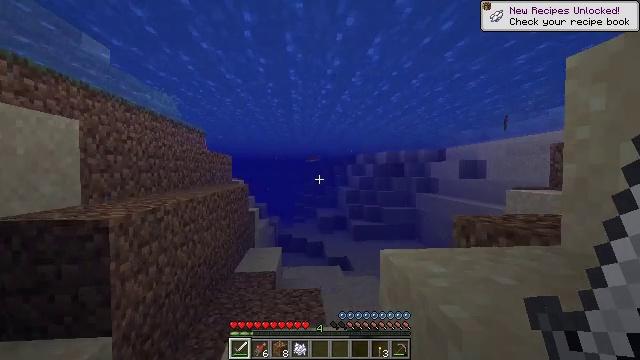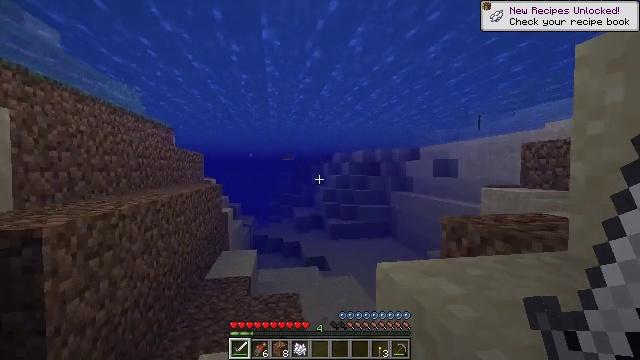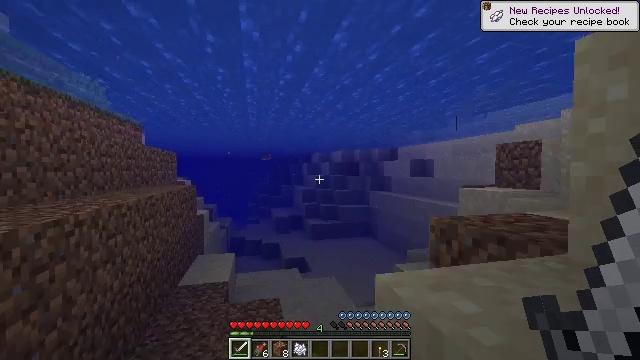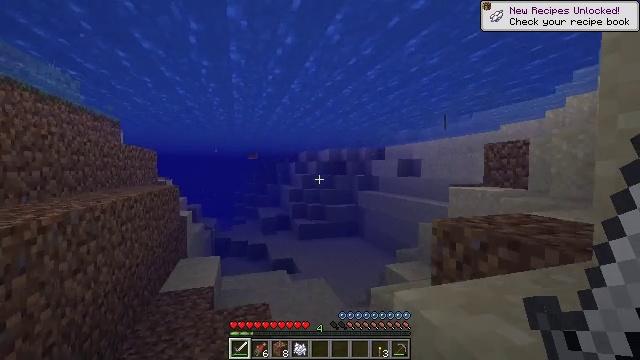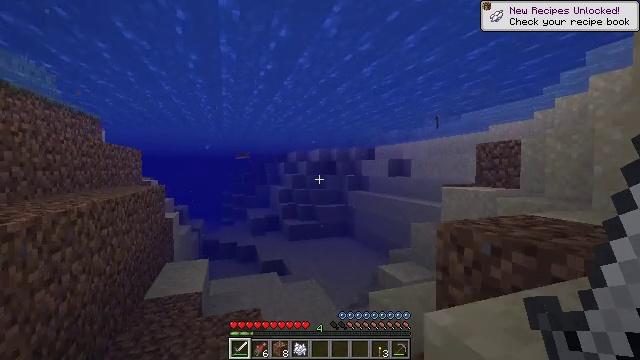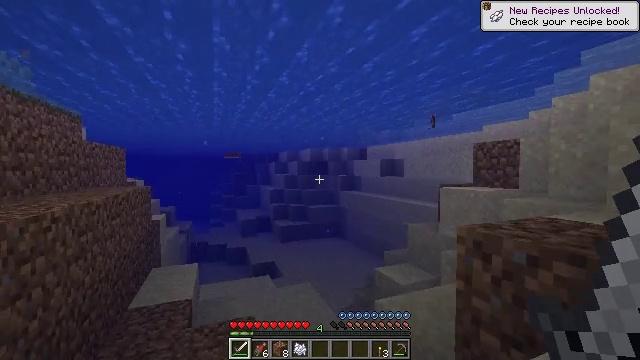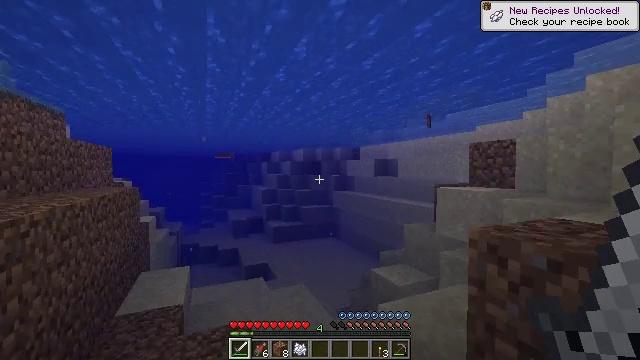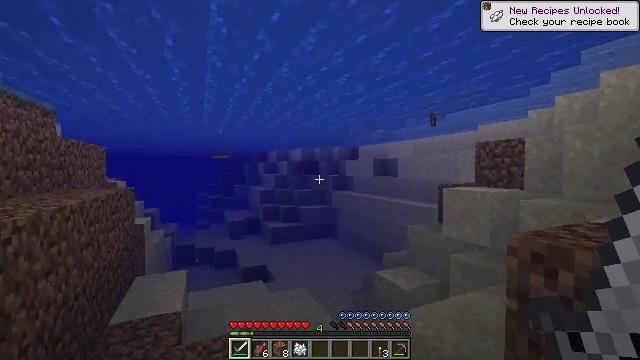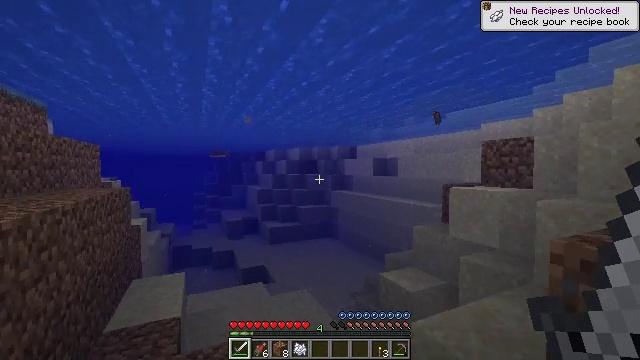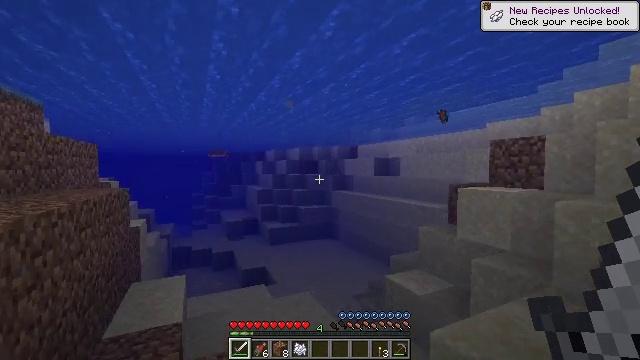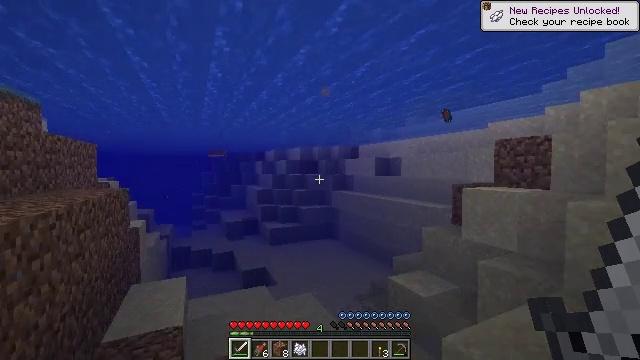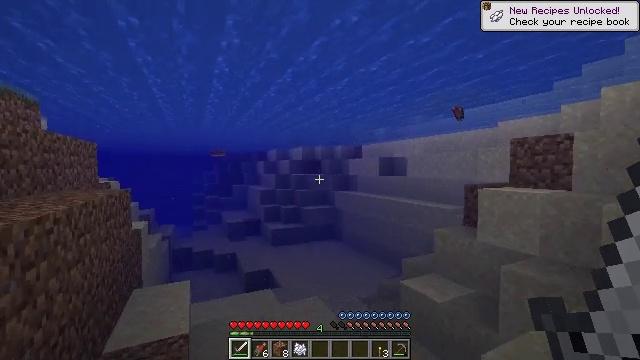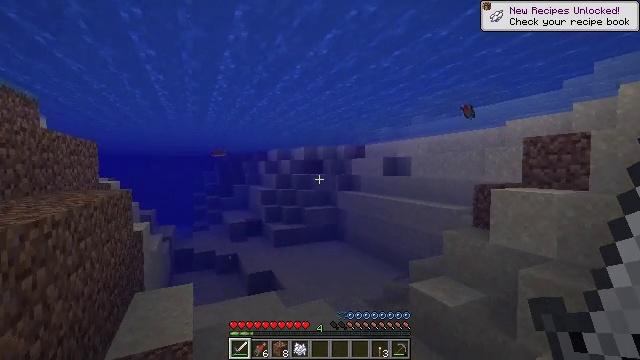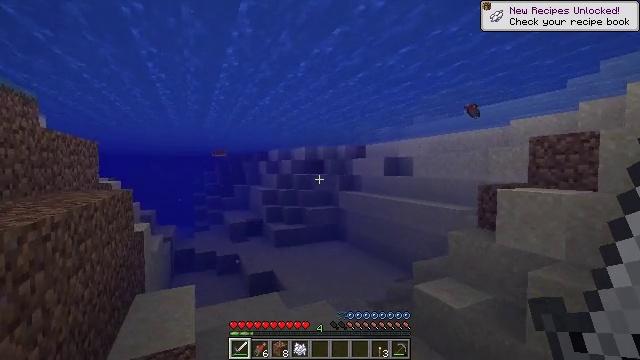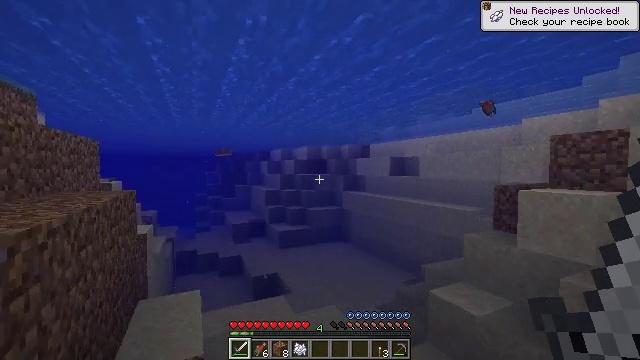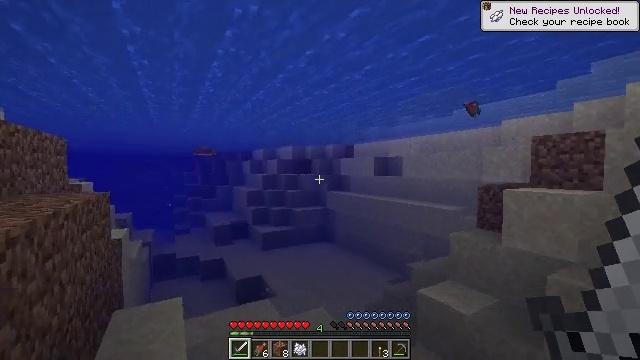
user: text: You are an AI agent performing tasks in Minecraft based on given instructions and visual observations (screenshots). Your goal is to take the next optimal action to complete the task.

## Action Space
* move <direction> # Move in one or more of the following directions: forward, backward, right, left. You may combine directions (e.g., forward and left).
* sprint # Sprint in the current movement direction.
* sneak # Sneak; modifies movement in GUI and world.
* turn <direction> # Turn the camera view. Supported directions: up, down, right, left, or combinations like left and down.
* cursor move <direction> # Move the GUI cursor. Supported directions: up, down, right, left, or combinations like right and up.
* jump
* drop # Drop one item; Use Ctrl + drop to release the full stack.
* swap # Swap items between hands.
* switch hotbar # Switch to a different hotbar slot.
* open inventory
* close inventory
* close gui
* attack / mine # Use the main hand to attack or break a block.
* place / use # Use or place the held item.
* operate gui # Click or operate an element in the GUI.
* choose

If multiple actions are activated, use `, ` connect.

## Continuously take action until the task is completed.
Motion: motion action
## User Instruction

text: Hunt fish.
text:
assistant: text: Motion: move forward and move left, turn right
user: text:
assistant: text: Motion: move forward and move left, turn right
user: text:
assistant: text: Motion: move forward and move left, turn right
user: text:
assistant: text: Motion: move forward and move left, turn right
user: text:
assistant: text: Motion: move forward and move left, turn right
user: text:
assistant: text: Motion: move forward and move left, turn right
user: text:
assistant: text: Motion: move forward and move left
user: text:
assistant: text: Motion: move forward and move left
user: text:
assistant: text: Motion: move forward and move left
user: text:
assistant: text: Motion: move forward and move left
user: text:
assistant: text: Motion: move forward and move left
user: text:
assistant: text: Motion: move forward and move left
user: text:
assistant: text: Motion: move forward and move left
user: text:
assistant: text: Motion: move forward and move left
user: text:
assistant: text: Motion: move forward and move left, turn right
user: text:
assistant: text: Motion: move forward and move left, turn right
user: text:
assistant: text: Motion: move forward, turn right
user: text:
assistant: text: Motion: move forward, turn right
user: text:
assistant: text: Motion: move forward and move right, turn right
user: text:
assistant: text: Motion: move forward and move right, turn right
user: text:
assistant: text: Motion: move forward and move right, turn right
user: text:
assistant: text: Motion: move forward and move right, turn right
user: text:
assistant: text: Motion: move forward and move right
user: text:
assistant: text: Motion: move forward and move right
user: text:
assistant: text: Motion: move forward and move right
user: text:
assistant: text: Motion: move forward and move right
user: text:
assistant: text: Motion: move forward and move right
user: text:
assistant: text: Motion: move forward and move right, turn up
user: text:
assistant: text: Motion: move forward and move right, turn right and up
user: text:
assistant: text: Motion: move forward and move right, turn right and up